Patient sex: F
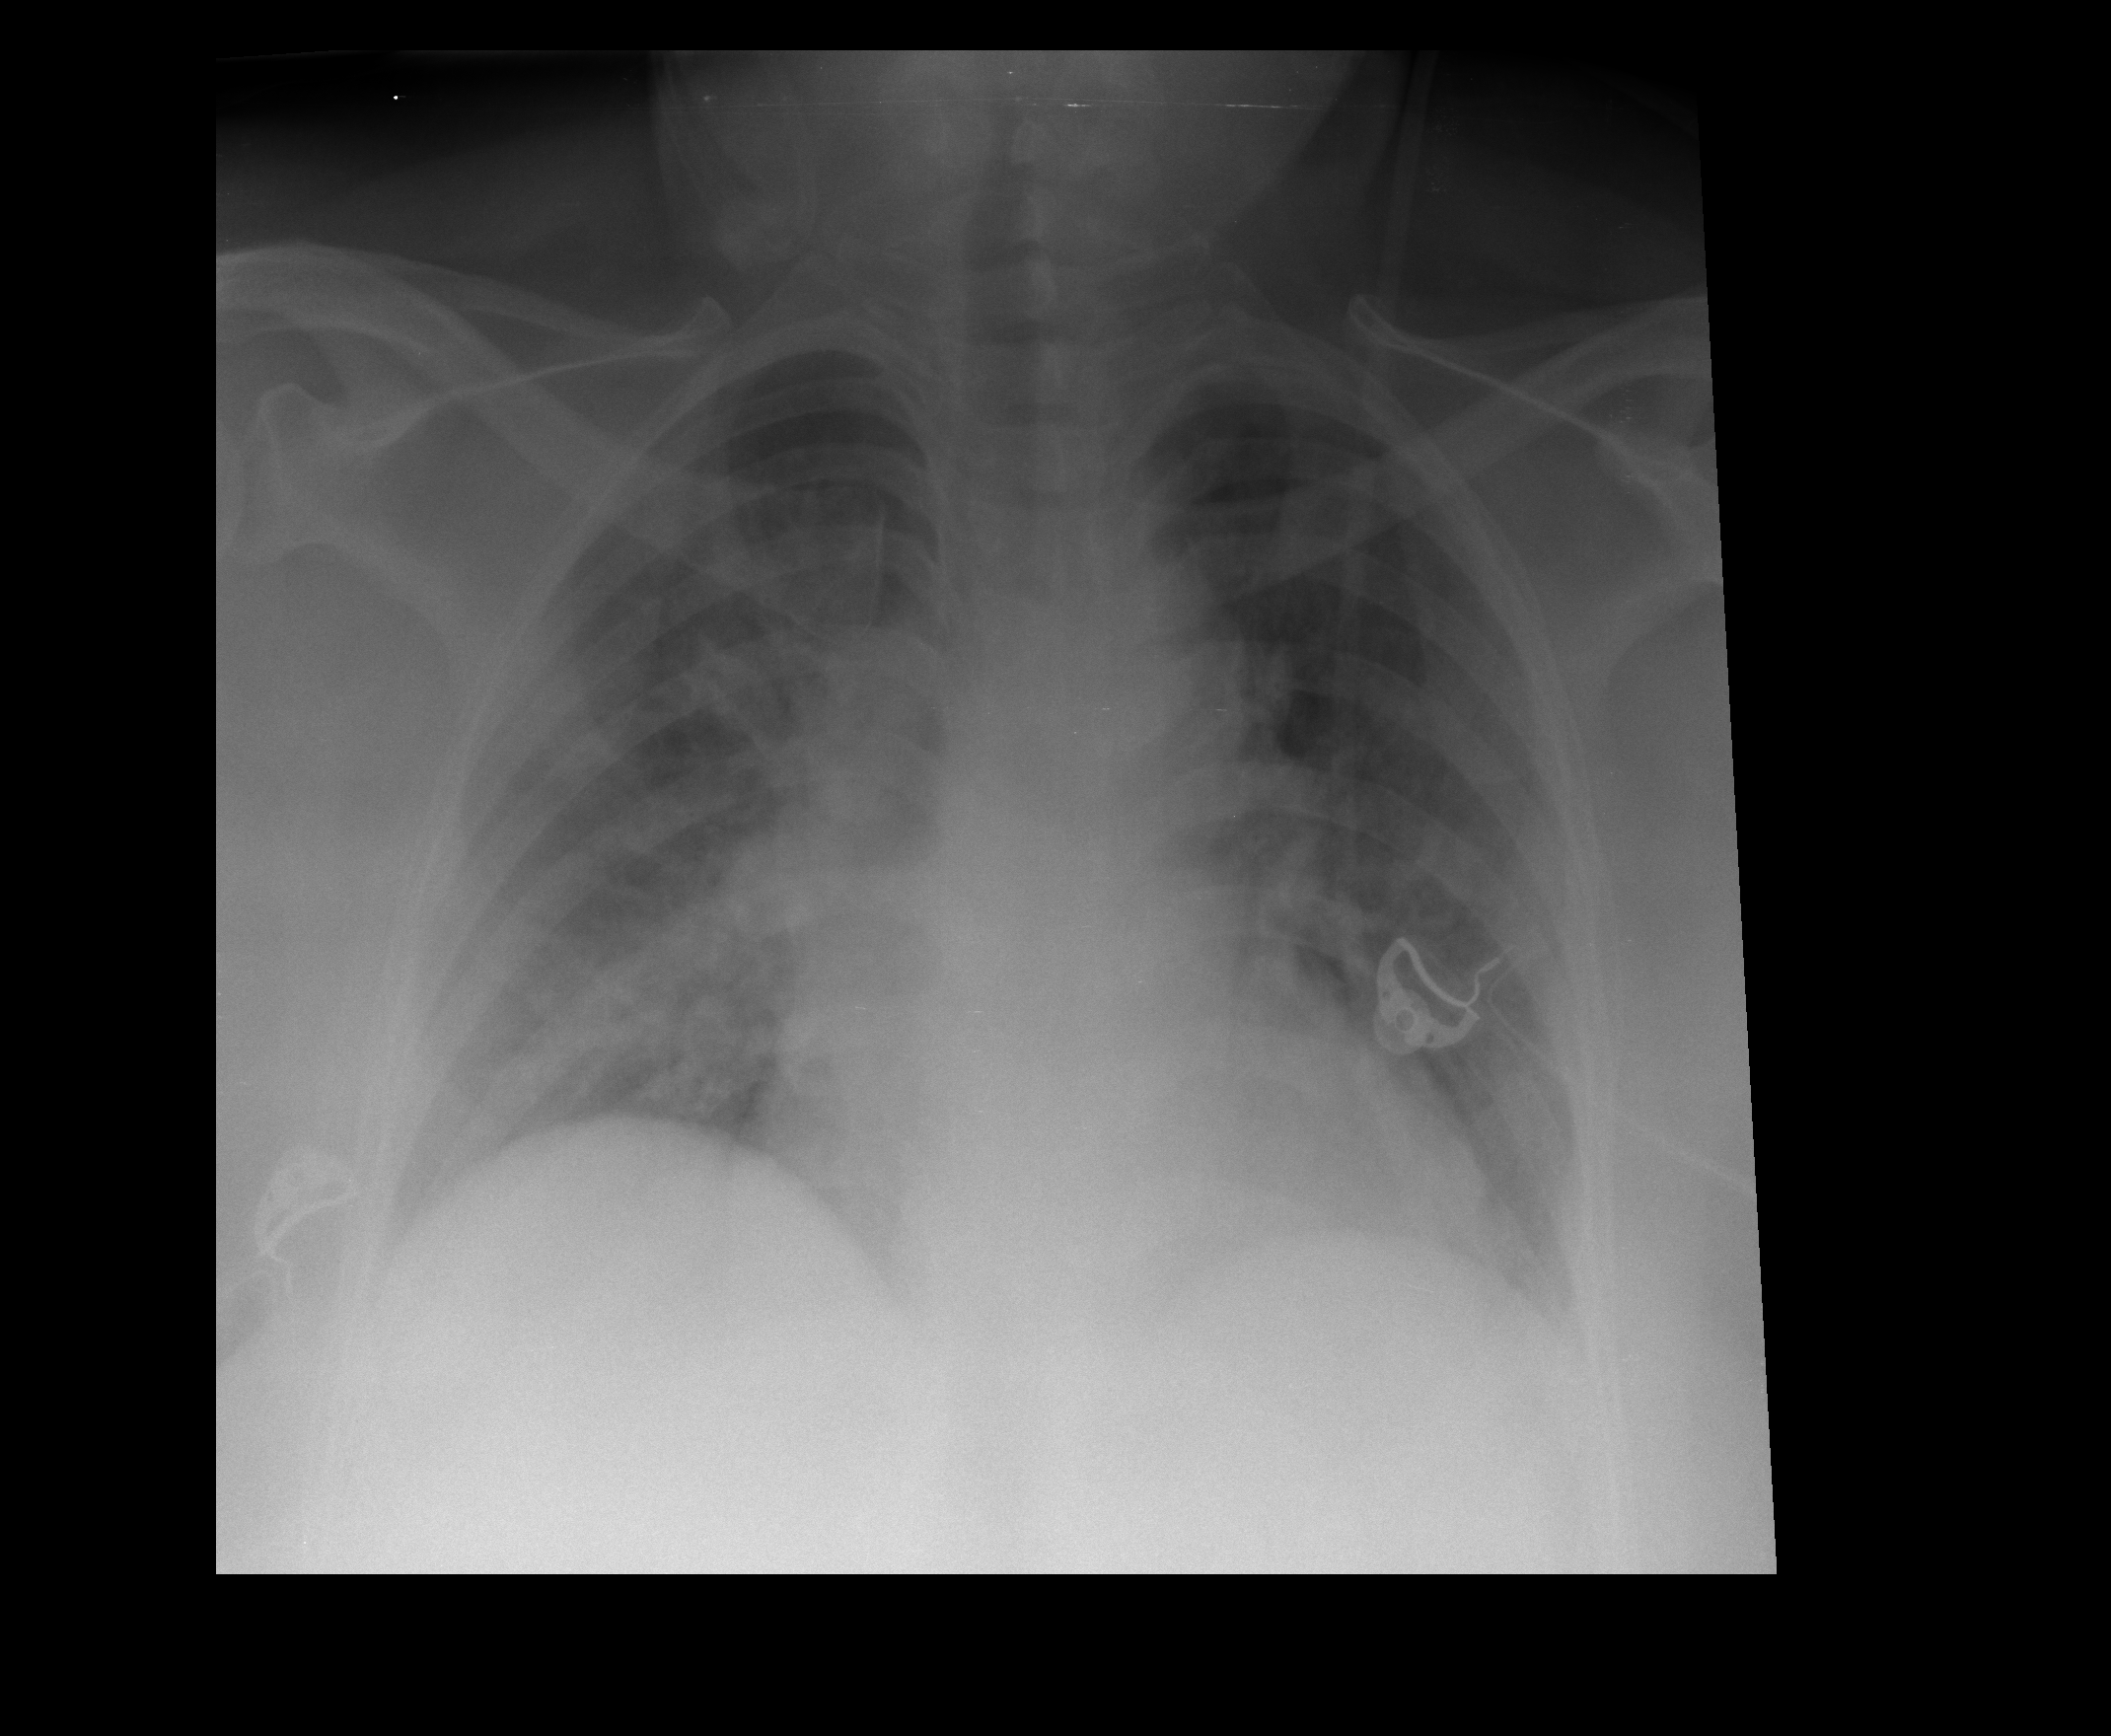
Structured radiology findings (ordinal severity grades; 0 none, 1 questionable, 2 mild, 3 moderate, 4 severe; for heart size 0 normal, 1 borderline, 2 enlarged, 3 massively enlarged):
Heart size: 0
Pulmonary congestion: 2
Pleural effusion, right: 0
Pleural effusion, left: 1
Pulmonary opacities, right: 2
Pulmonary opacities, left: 1
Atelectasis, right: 2
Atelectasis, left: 2